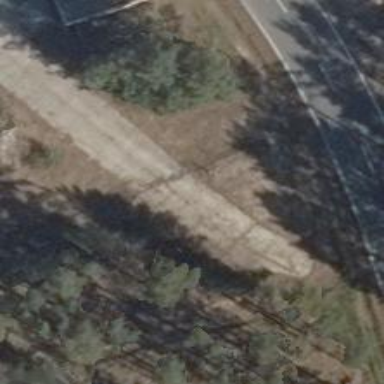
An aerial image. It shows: Service road with surface made of concrete plates.